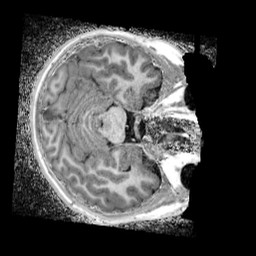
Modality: UNIT1_denoised
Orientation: axial
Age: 13
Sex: male
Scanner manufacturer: siemens
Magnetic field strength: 3 T
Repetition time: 4 s
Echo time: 0.00299 s